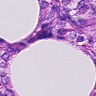
Metastatic tissue present: yes